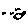
Label: bird